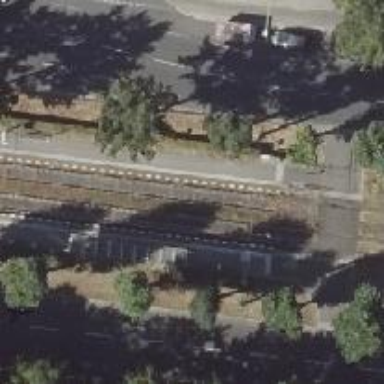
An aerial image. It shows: Tram stop position for public transport.